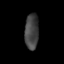
Tissue: skin
Cell type: Myeloid cells
Senescence score: 0.7719
Nuclear area (px): 486
Mean DAPI intensity: 66.346